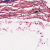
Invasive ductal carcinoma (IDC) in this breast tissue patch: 0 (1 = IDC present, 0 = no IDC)